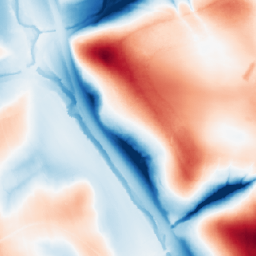
Category: trend_removal
Decomposition family: local_polynomial
Decomposition parameters: window_size: 101
degree: 1
Upsampling method: nearest
Upsampling parameters: scale: 4
Upsampling scale: 4